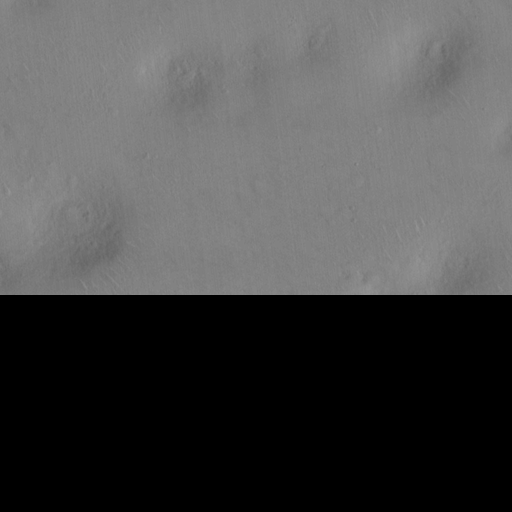
Objects detected: cone, cone, cone, cone, cone, cone, cone